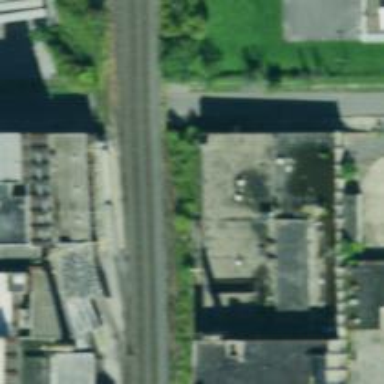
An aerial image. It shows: Abandoned railway.